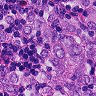
Metastatic tissue present: yes